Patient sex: M
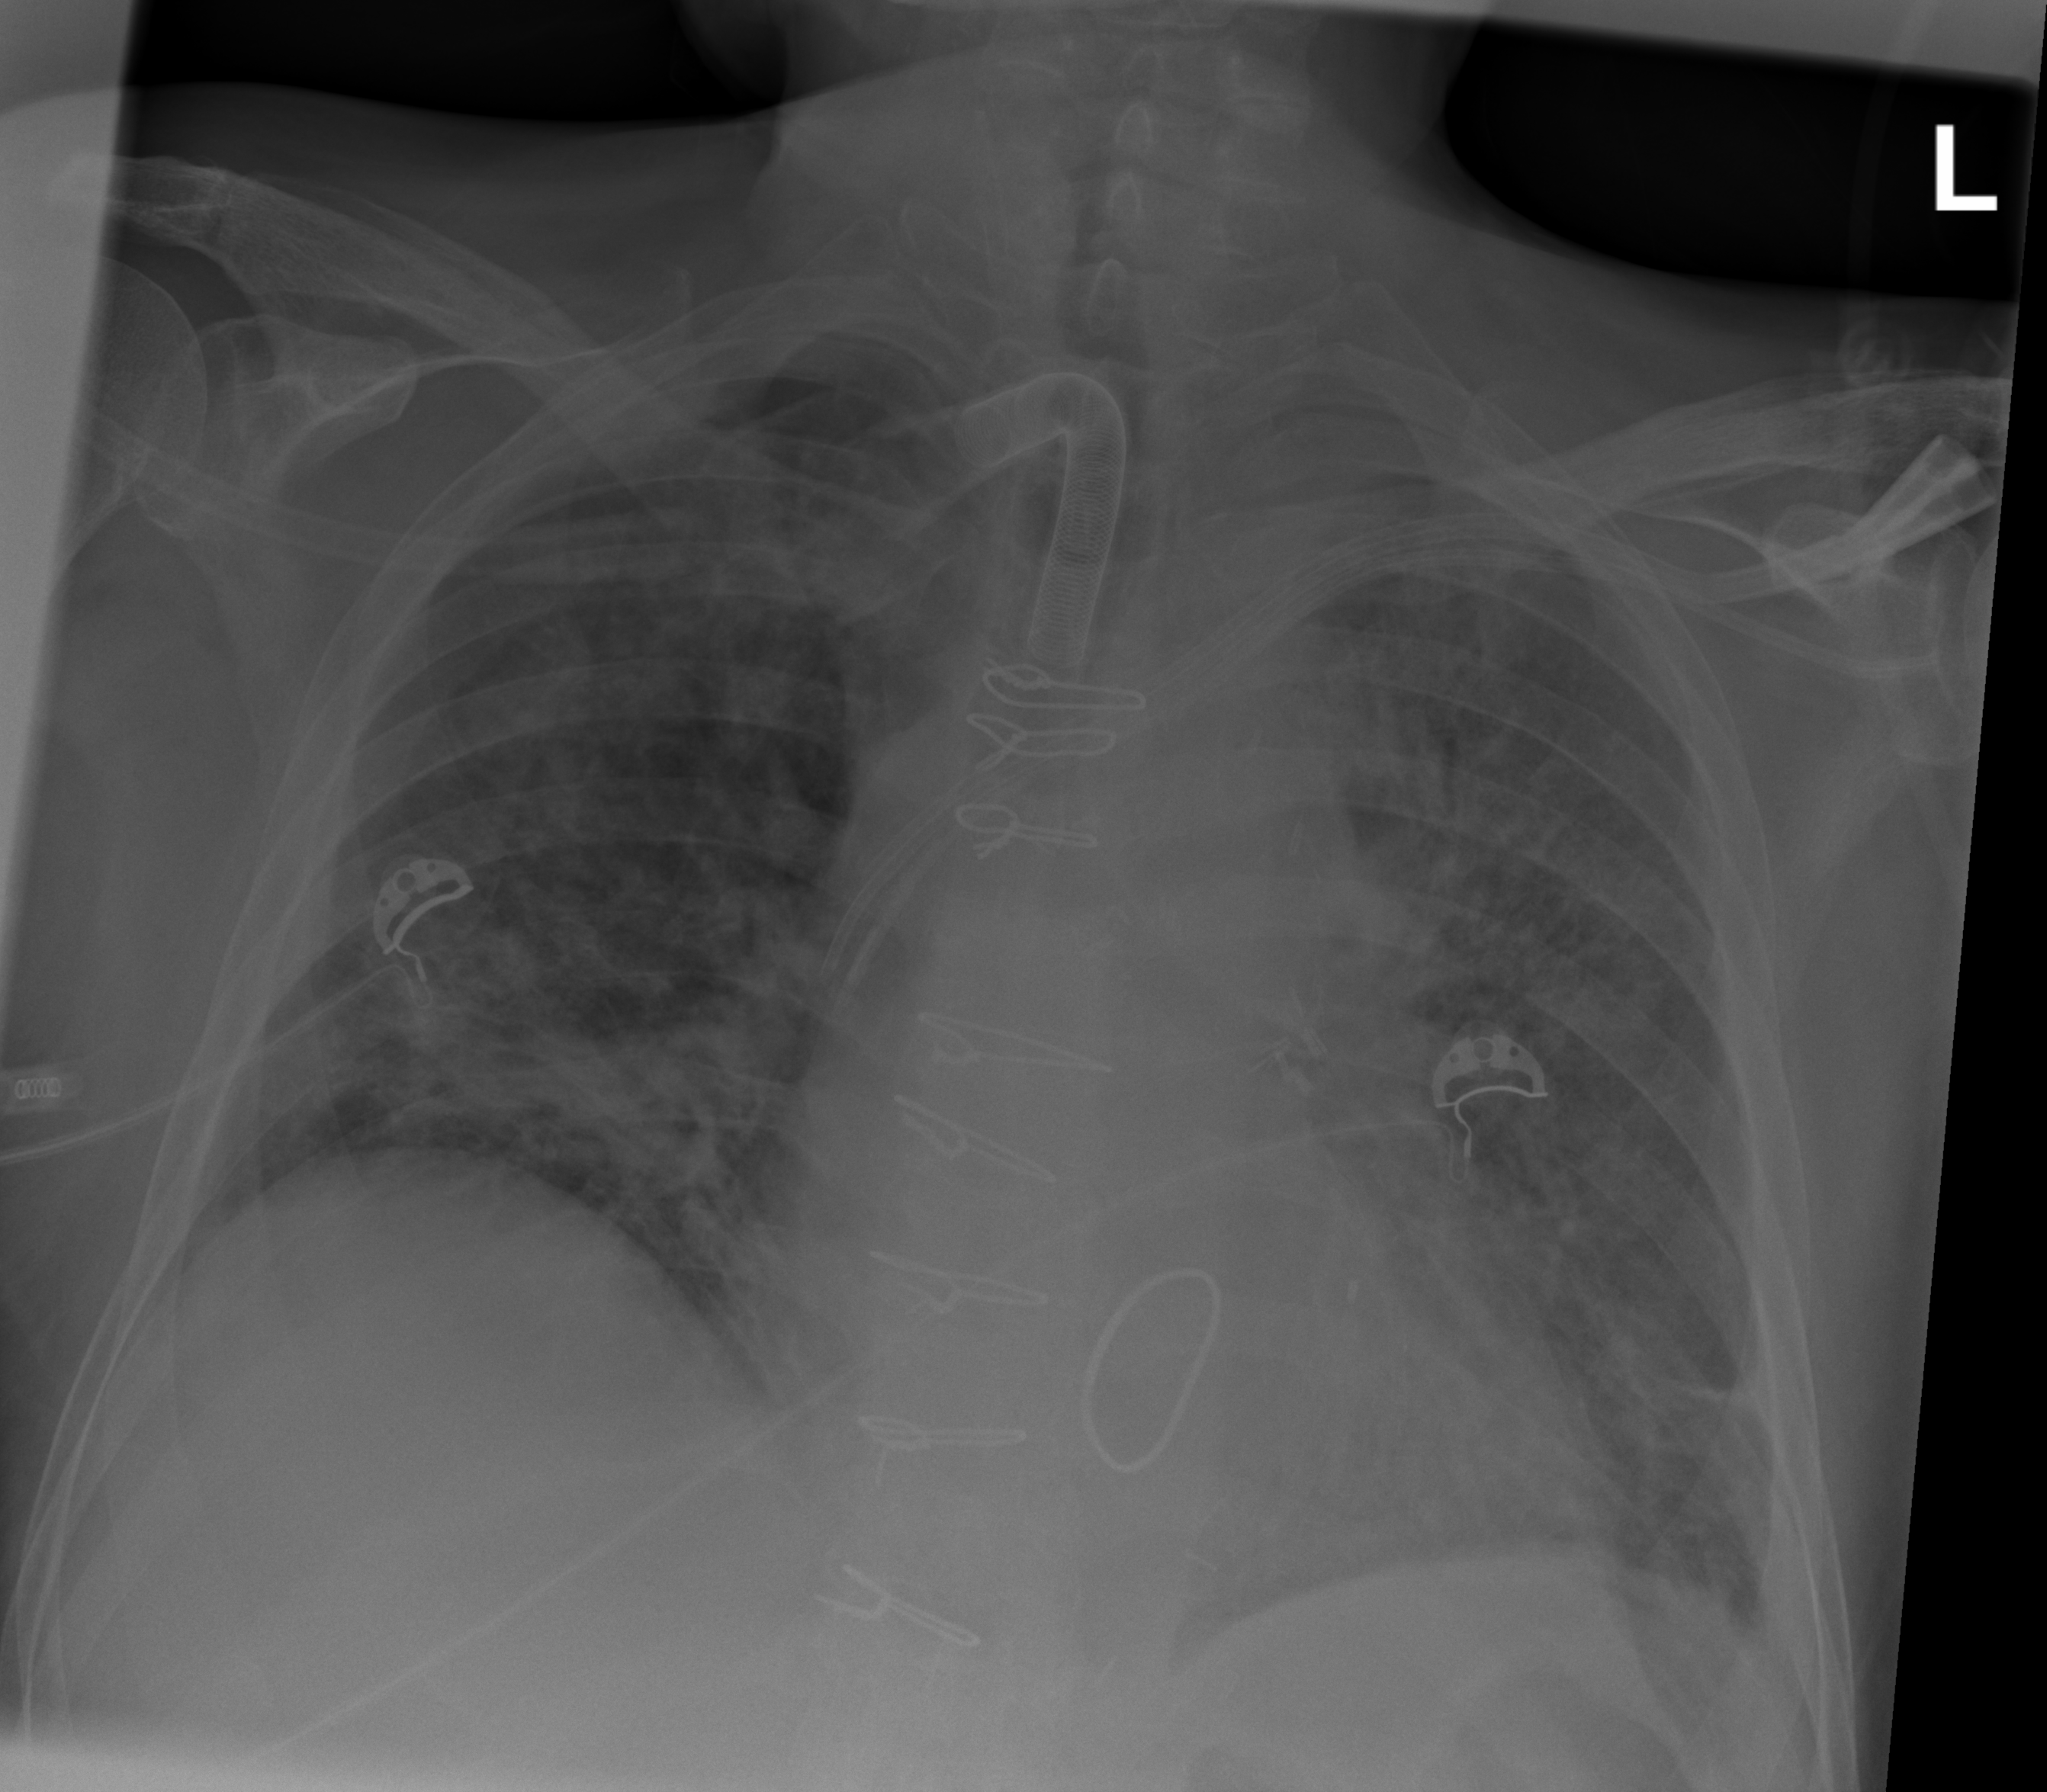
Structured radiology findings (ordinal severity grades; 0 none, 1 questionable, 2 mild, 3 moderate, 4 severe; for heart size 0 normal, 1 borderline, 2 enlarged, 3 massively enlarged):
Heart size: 2
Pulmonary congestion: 3
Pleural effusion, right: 0
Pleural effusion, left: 1
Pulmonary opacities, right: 3
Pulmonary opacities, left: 3
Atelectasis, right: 3
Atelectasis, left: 3